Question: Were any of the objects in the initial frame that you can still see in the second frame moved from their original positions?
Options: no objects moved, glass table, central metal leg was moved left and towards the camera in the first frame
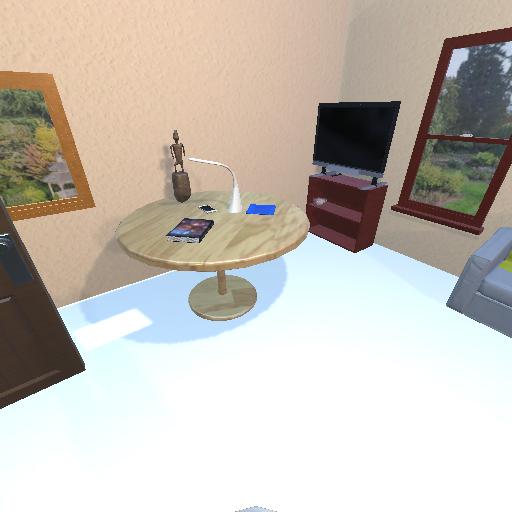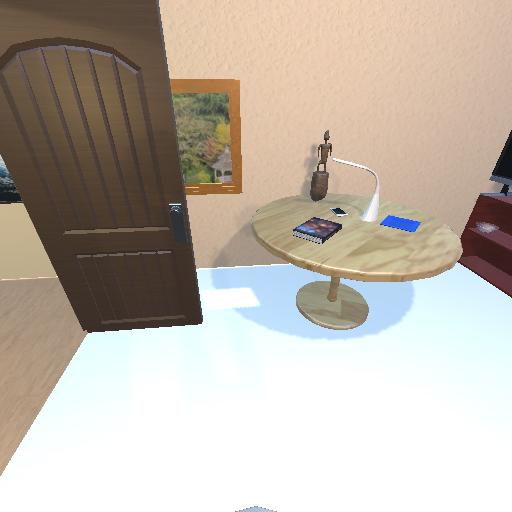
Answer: no objects moved